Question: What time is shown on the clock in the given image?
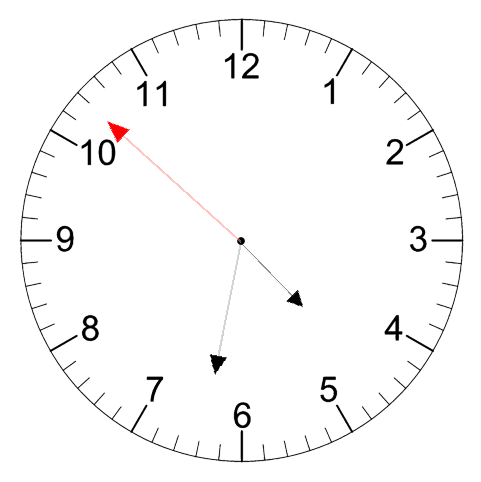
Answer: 04:31:52